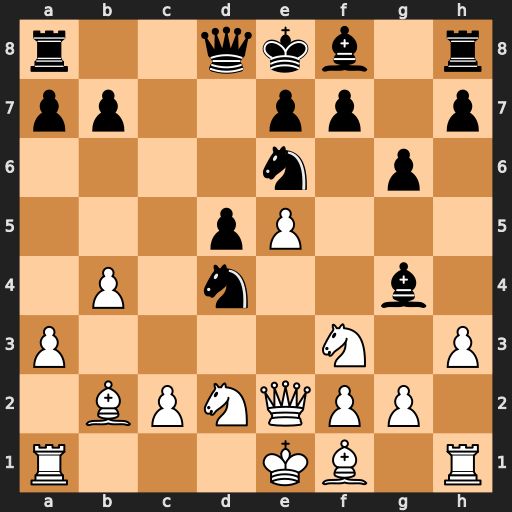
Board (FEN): r2qkb1r/pp2pp1p/4n1p1/3pP3/1P1n2b1/P4N1P/1BPNQPP1/R3KB1R
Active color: w
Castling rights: KQkq
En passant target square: -
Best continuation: Qb5+ Nxb5 Bxb5+ Qd7 Bxd7+